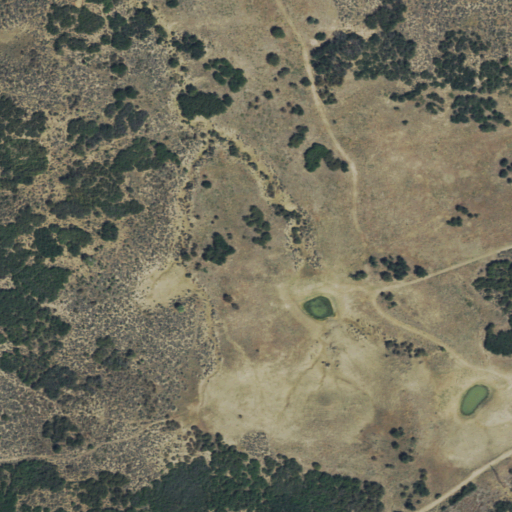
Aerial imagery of mountain in Colorado named Lennox Mesa containing shrub, deciduous forest, and grassland